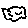
Label: cloud